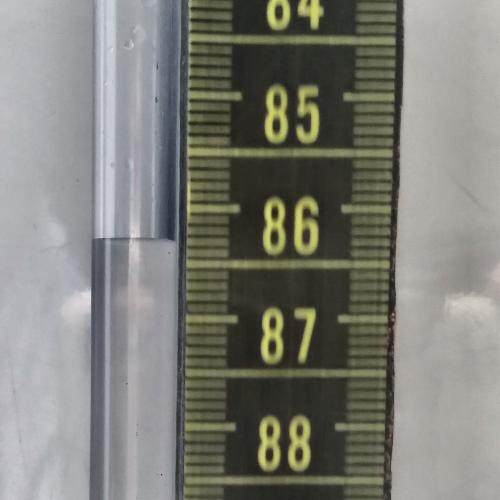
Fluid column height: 86.3 cm